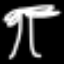
Label: palm tree